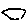
Label: hexagon